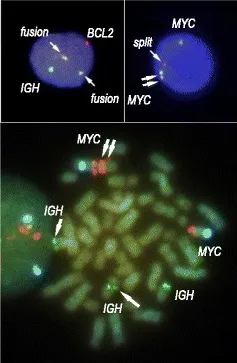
Radiological, cytological, histological, immunophenotypic, and cytogenetic findings of AL-HGBL. A F-18-fluorodeoxyglucose (FDG) positron emission tomography detected the strong accumulation of FDG in the liver, spleen, and whole-body bone areas. D; The FISH analysis of interphase cells confirmed that t(14;18)(q32;q21) resulted in fusion between IGH (green) and BCL2 (red) and also that one MYC split signal (red) was located beside the two amplified MYC genes. In addition, the FISH analysis of metaphase cells indicated the amplification of MYC (red) at 8q24 in derivative chromosome 8 and did not fuse to IGH (green). White arrows indicate these aberrations.
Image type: pathology (fish)